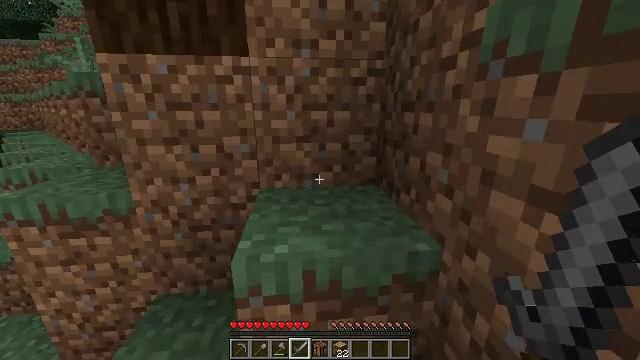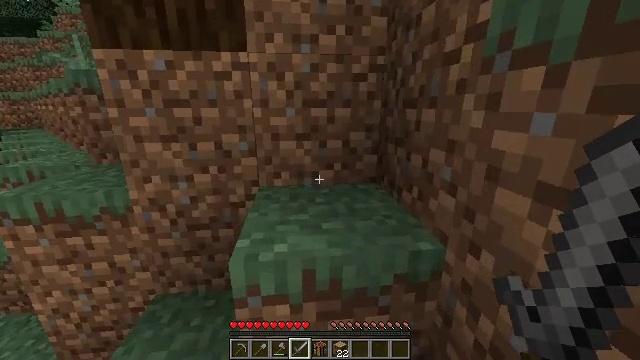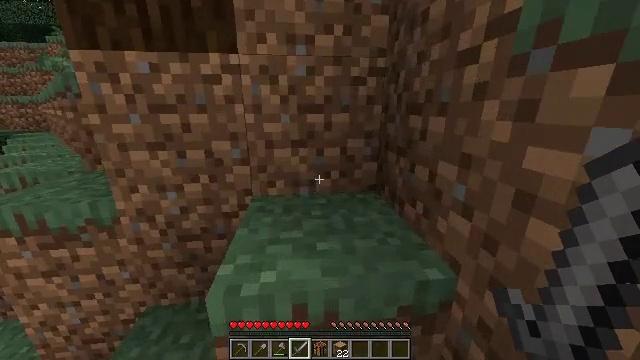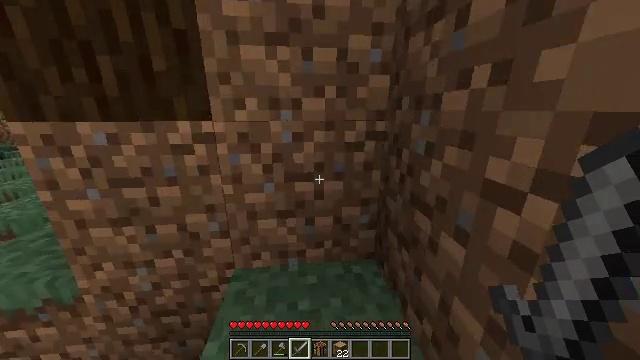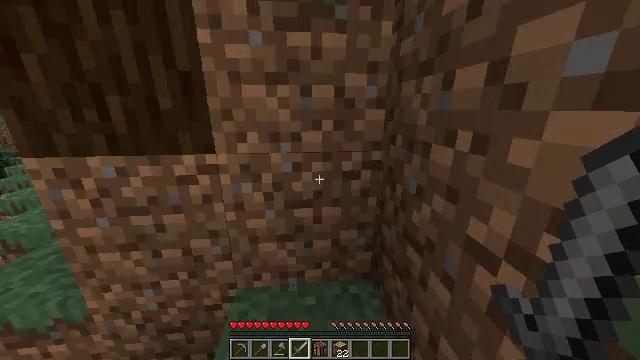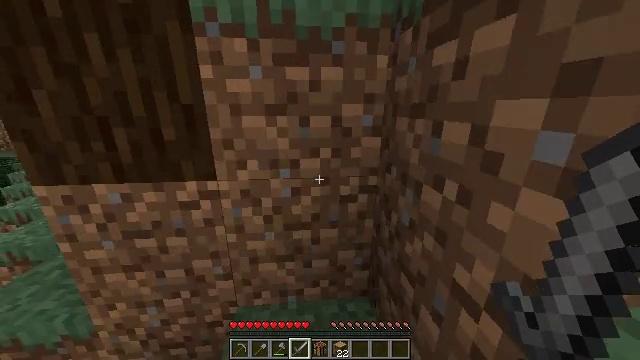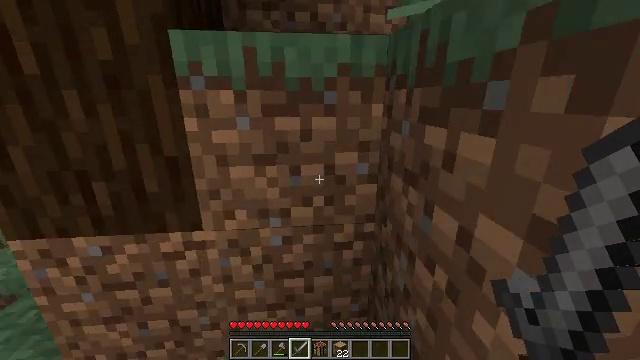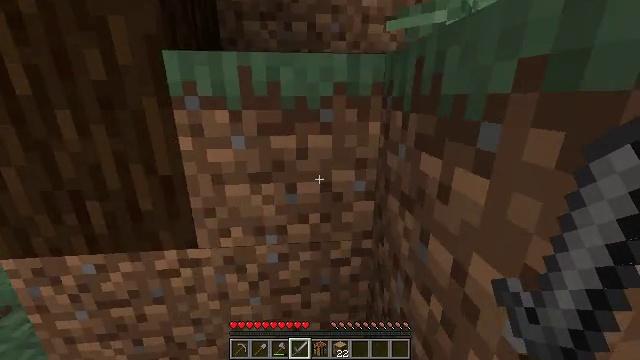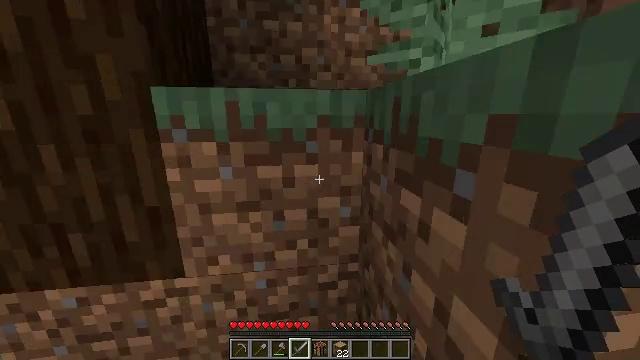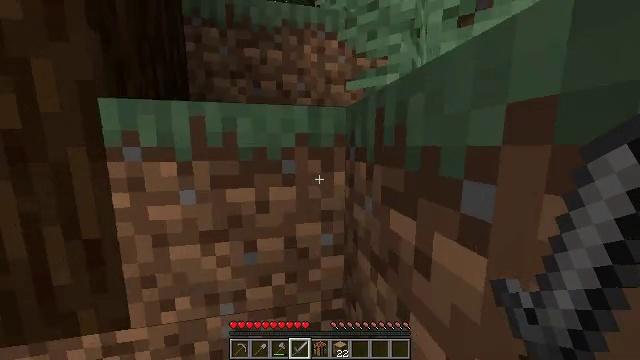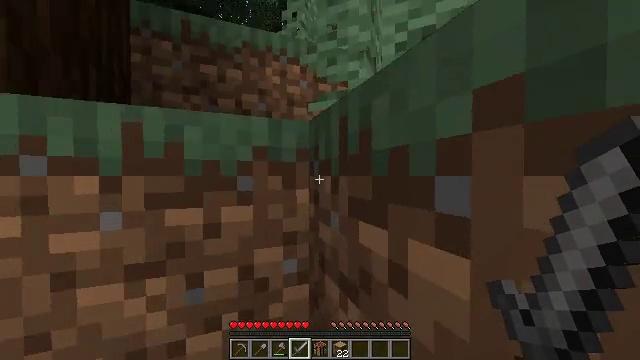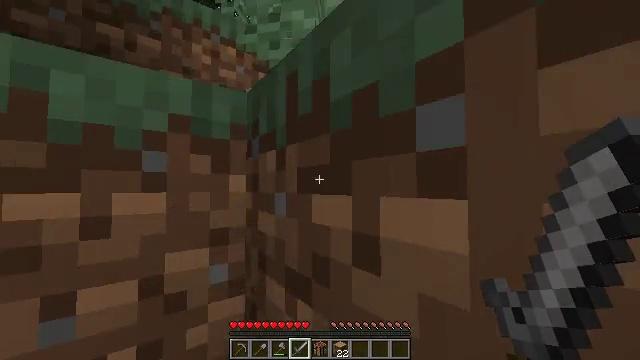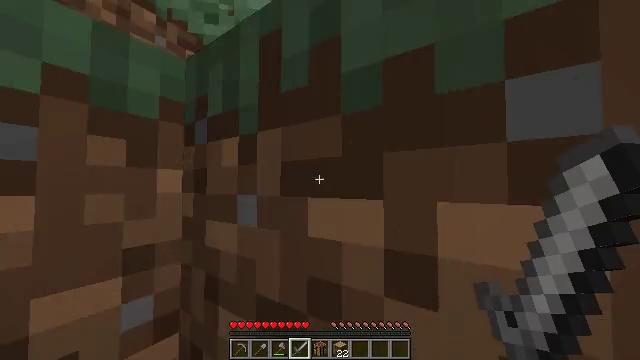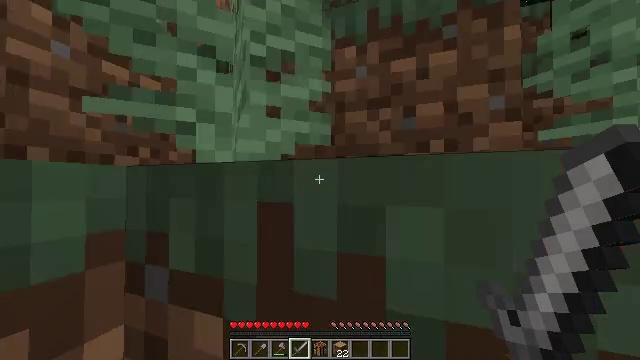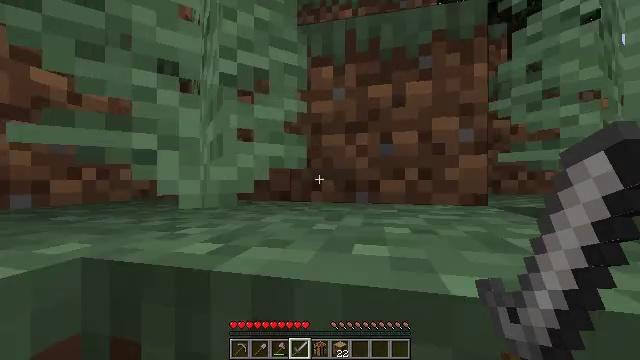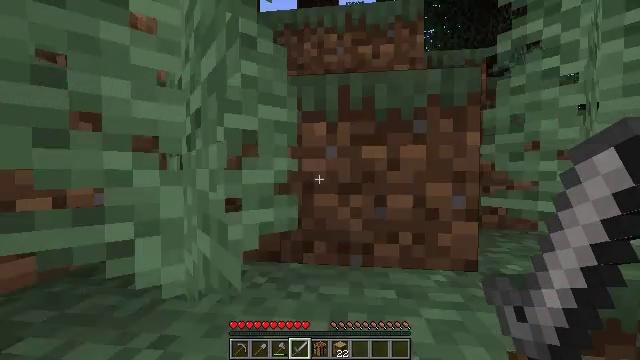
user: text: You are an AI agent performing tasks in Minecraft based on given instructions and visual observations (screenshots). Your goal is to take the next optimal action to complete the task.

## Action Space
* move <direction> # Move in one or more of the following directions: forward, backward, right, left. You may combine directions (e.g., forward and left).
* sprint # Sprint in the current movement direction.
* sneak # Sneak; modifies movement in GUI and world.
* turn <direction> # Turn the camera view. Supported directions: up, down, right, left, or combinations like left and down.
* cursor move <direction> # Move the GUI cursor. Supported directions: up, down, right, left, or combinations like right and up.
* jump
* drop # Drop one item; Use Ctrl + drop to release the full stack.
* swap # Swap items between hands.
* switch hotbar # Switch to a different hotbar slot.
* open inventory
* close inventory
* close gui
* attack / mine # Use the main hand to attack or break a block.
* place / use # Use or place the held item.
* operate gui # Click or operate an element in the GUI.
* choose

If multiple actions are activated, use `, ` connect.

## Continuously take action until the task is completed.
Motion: motion action
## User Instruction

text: Gather materials from the sweet berry bush.
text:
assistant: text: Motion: move forward, sprint, jump
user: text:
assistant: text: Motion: move forward, sprint, jump
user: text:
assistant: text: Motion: move forward, sprint, jump
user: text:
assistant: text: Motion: move forward, sprint, jump
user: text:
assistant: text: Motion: move forward, sprint, jump
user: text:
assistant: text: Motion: move forward, sprint, jump
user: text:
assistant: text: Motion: move forward, sprint, jump
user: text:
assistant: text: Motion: move forward, sprint, turn right and up, jump
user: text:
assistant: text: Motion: move forward, sprint, turn right and up, jump
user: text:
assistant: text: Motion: move forward, sprint, turn right and up, jump
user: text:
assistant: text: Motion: move forward, sprint, turn right and up, jump
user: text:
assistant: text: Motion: move forward, sprint, turn right, jump
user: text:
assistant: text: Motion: move forward, sprint, turn right and down, jump
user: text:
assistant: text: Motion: move forward, sprint, turn right and down, jump
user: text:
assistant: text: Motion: move forward, sprint, turn right and down, jump
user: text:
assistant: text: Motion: move forward, sprint, turn right and down, jump
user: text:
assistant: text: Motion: move forward, sprint, turn right and down, jump
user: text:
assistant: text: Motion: move forward, sprint, turn right, jump
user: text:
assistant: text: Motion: move forward and move right, sprint, turn right, jump
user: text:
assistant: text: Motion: move forward and move right, sprint, jump
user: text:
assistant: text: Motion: move forward and move right, sprint, jump
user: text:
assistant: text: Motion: move forward and move right, sprint, turn down, jump
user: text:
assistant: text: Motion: move forward and move right, sprint, turn left and down, jump
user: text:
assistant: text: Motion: move forward and move right, sprint, turn left and down, jump
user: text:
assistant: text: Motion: move forward and move right, sprint, turn left, jump
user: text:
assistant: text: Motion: move forward and move right, sprint, turn left, jump
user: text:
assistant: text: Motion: move forward and move right, sprint, turn left, jump
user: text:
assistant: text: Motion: move forward and move right, sprint, turn left, jump
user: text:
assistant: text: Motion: move forward and move right, sprint, turn left, jump
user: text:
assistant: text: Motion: move forward and move right, sprint, turn left, jump